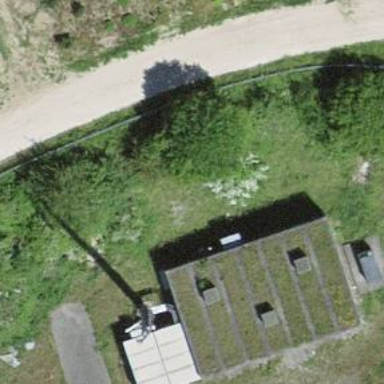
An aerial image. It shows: Man-made mast used for communication purposes.